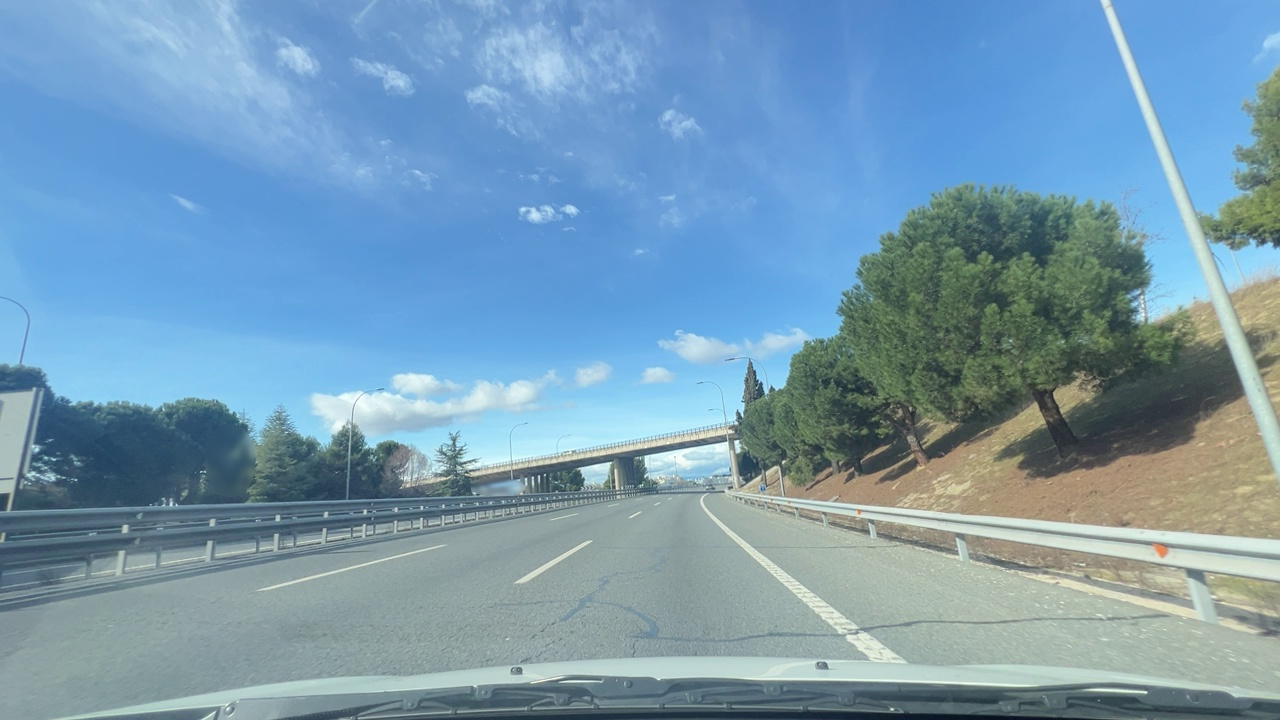
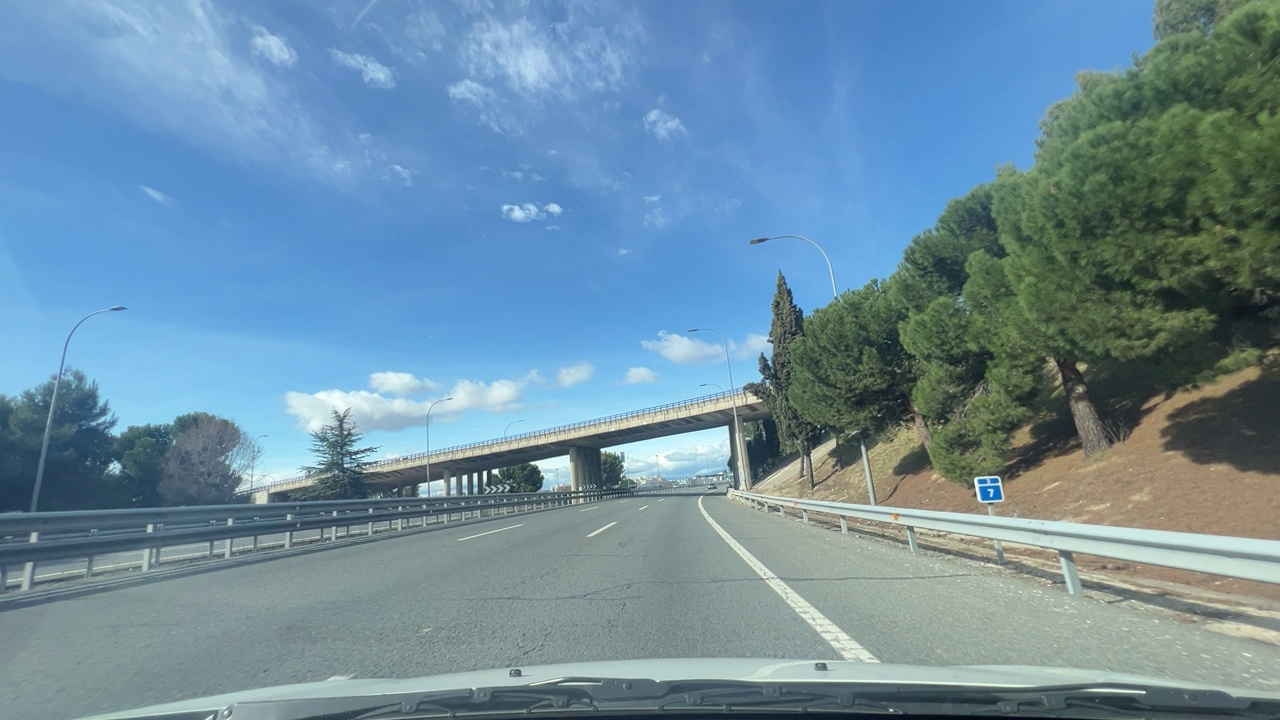
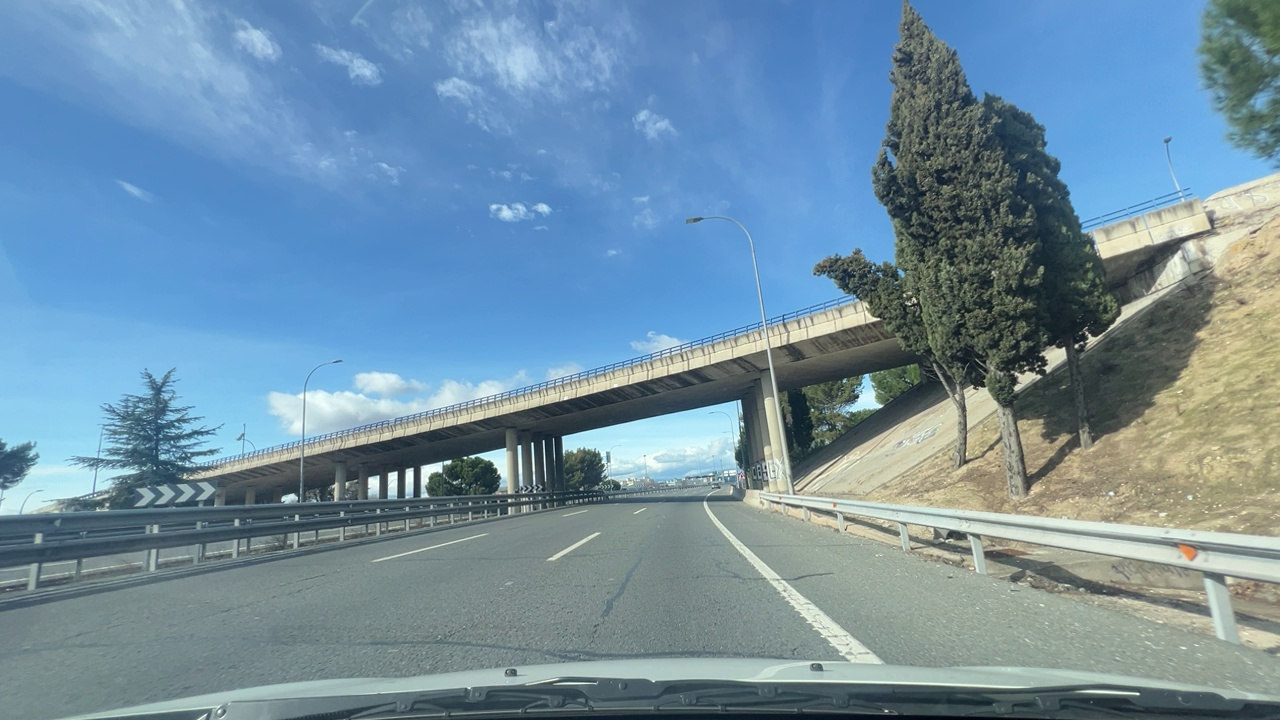
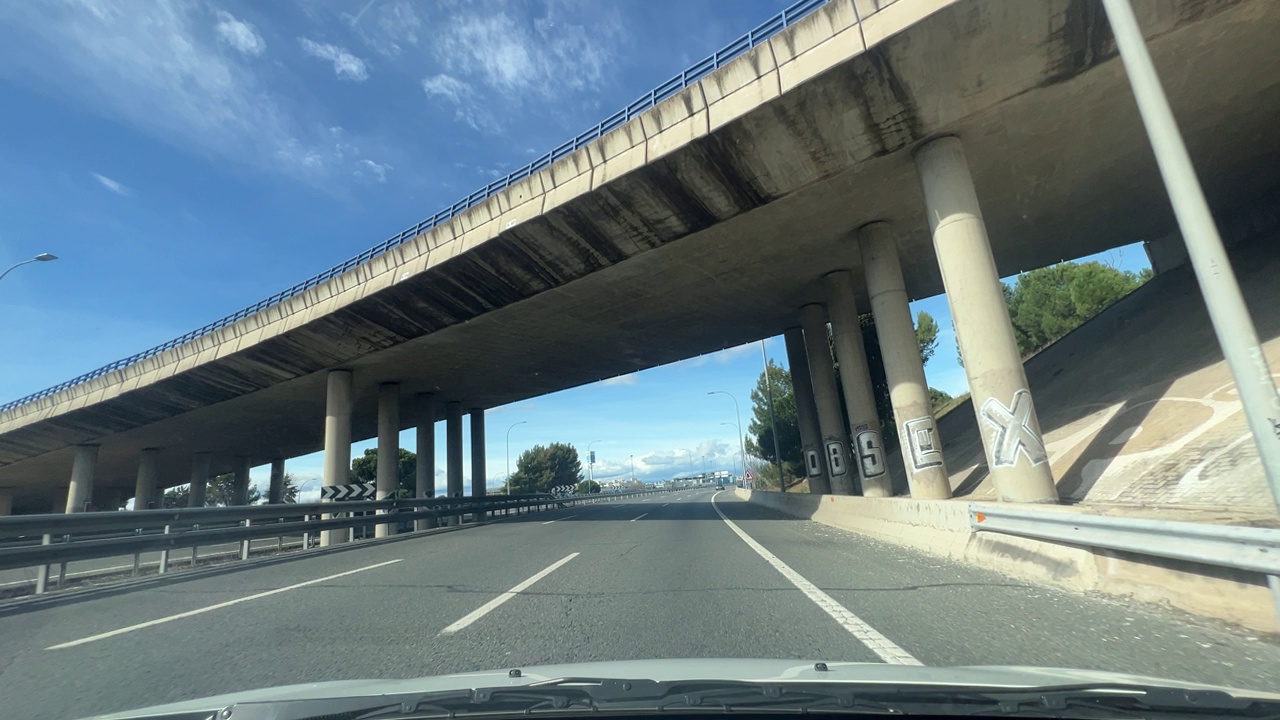
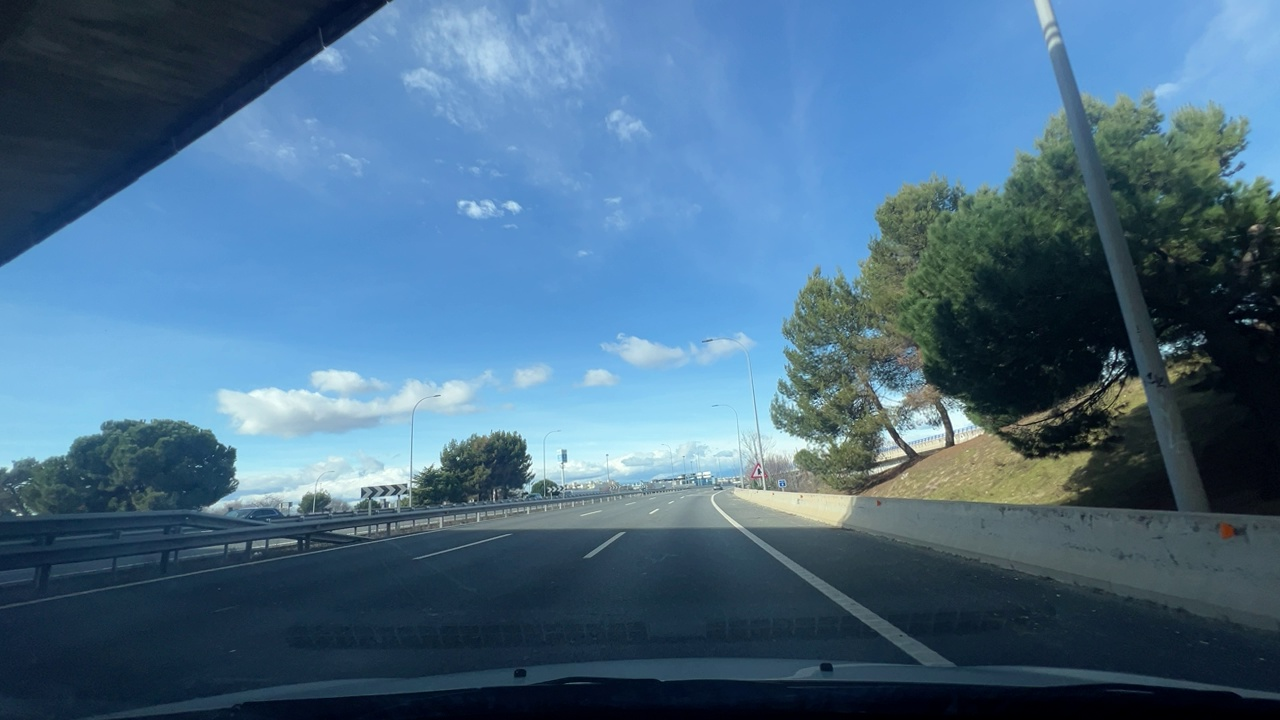
Situation: empty
Question: Are construction-related signs, cones, temporary signals, or closed lanes visible in the scene?
Answer: No
Reasoning: There are no objects ahead of the ego vehicle

Situation: empty
Question: Are temporary yellow lane markings visible?
Answer: No
Reasoning: There are no visible Yellow lane lines

Situation: empty
Question: Is the ego lane narrowed or laterally shifted due to construction elements?
Answer: No
Reasoning: The ego lane is not narrowed or laterally shifted

Situation: empty
Question: Is there any physical object indicating the presence of a construction site nearby (construction machinery, heavy equipment, construction fences...)?
Answer: No
Reasoning: There are no objects ahead of the ego lane